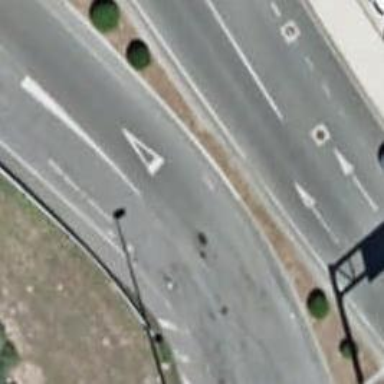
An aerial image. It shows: Road with "give way" sign.